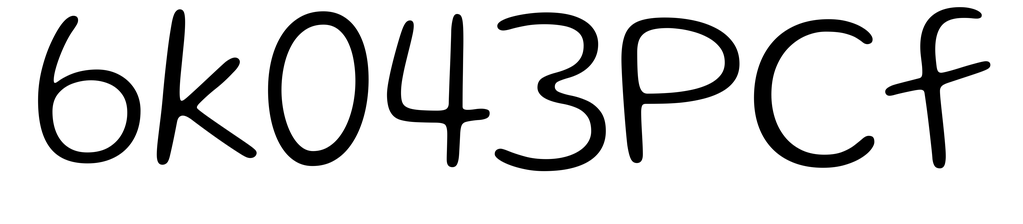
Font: Gluten_ExtraLight